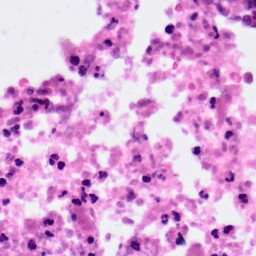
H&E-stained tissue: Pancreatic